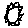
Label: sun